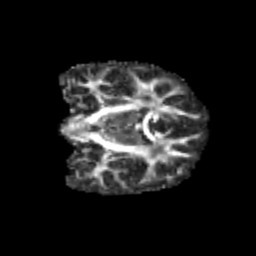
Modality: FA
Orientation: coronal
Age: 12
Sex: male
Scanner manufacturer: siemens
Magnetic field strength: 3 T
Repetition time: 3.8 s
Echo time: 0.07 s